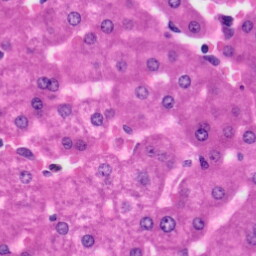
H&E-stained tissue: Liver